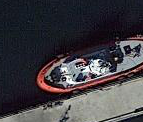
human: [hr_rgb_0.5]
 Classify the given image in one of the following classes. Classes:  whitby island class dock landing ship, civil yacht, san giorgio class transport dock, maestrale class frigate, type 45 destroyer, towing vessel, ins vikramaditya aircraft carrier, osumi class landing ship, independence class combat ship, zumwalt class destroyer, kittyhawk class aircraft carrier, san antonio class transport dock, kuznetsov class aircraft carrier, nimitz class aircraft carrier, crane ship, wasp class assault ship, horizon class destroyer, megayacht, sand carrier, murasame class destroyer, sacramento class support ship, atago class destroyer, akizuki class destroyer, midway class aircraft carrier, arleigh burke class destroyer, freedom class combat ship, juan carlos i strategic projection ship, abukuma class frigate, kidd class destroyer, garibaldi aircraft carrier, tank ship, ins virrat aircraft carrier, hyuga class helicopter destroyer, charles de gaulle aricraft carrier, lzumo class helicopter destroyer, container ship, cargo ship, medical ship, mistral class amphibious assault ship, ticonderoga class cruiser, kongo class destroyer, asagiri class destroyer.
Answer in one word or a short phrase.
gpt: Towing vessel